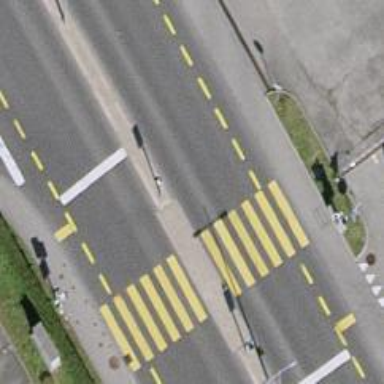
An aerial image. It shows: Zebra crossing on the road.